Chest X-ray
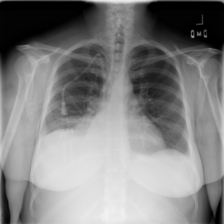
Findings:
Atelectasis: positive
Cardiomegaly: negative
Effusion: positive
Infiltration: positive
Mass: negative
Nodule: negative
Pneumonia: negative
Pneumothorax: negative
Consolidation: negative
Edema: negative
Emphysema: negative
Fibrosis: negative
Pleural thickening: negative
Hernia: negative